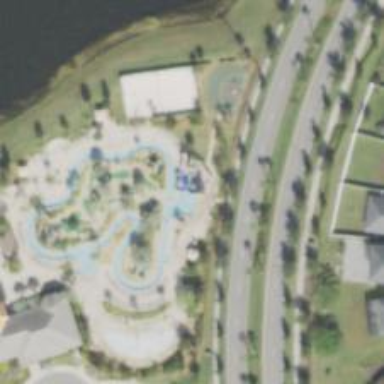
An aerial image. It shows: Water slide attraction.